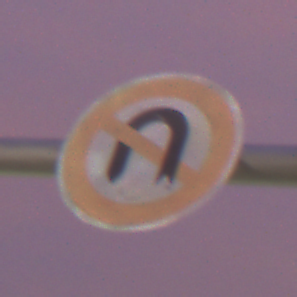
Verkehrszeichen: VerbotWenden
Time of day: SunriseSunset
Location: Outdoor (Urban)
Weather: PartlyCloudy
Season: NotSpecified
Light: Artificial